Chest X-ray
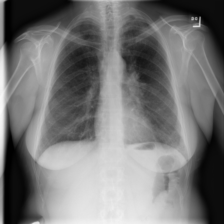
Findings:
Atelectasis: negative
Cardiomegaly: negative
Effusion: negative
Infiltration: negative
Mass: negative
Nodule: negative
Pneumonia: negative
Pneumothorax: negative
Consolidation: negative
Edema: negative
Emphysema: negative
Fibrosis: negative
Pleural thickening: negative
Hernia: negative